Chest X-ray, PA view. Patient: 31 years old, sex M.
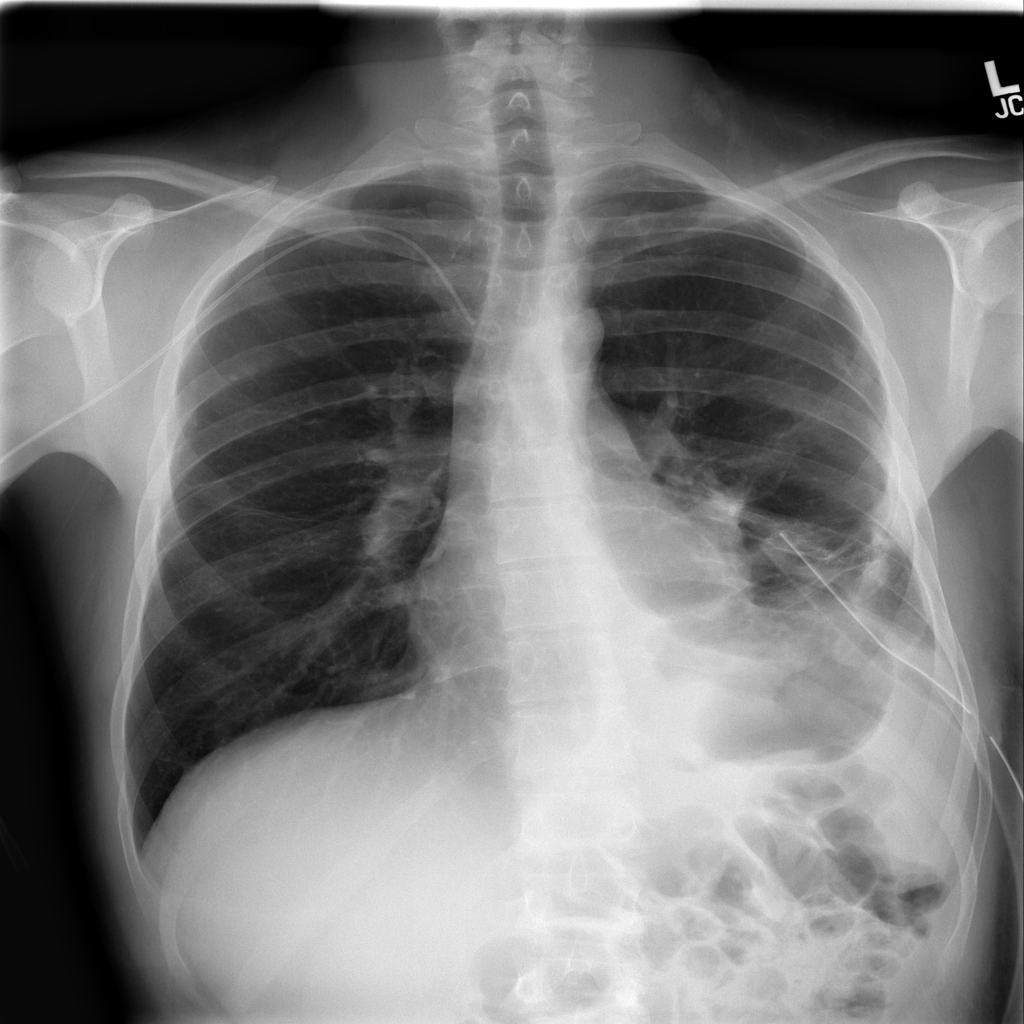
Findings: Effusion, Pneumothorax